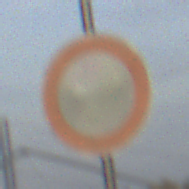
Verkehrszeichen: VerbotFahrzeugeAllerArt
Umgebung: Outdoor, Urban
Tageszeit: SunriseSunset
Wetter: PartlyCloudy
Licht: Natural
Jahreszeit: NotSpecified
Kontrast: LowContrast